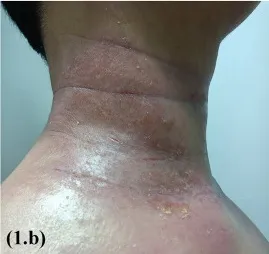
Obvious fissures, erosions, and purulent exudates in the patient's neck folds after 16 weeks on treatment.
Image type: radiology (x_ray)